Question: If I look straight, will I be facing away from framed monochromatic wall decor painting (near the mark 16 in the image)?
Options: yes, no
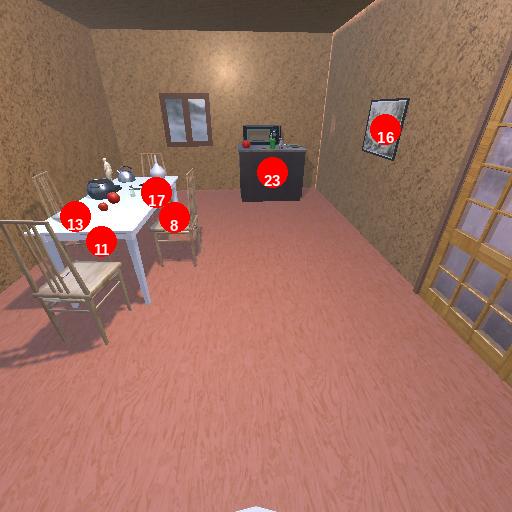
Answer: yes